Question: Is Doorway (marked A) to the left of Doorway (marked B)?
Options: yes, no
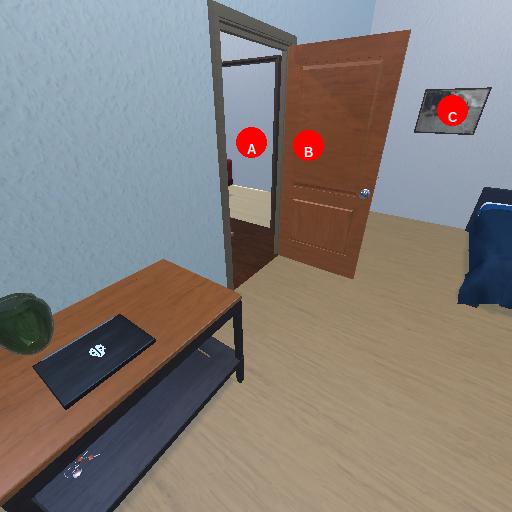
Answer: yes